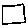
Label: square